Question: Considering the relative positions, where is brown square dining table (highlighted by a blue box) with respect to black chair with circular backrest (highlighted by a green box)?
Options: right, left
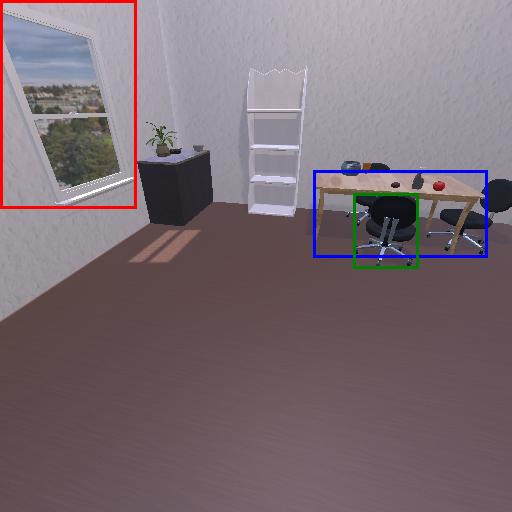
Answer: right